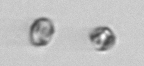
Label: Thalassiosira_sp_aff_mala